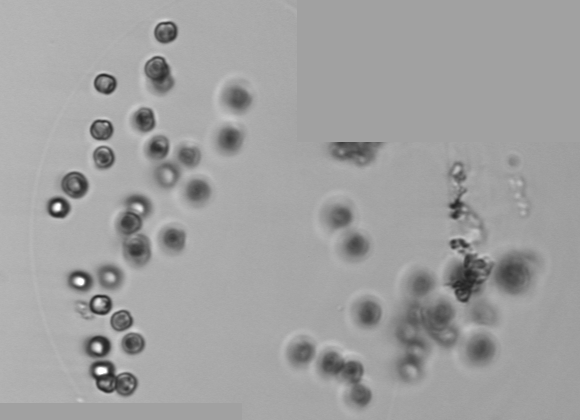
Label: Phaeocystis